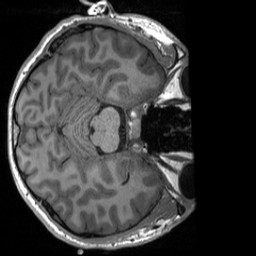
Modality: T1w
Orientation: axial
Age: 27
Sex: male
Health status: healthy
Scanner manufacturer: siemens
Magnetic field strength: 3 T
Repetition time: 2 s
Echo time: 0.00232 s